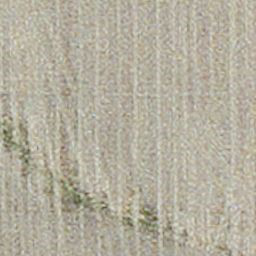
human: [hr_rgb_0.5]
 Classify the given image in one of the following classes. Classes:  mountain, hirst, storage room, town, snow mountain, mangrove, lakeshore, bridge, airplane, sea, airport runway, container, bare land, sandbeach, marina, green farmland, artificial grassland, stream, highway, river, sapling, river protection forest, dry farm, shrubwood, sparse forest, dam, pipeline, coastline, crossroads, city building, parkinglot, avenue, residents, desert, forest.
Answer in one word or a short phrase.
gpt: dry farm